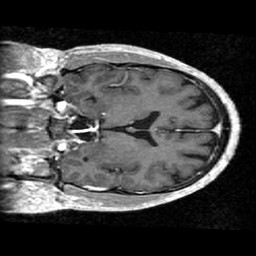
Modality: T1w
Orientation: coronal
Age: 50
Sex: male